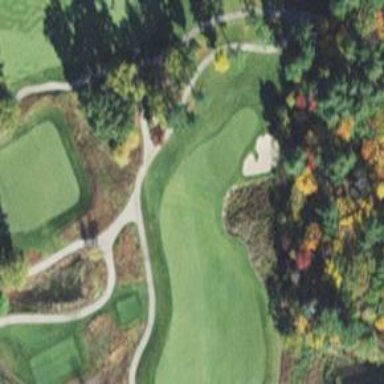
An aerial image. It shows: Path for both road and golf.